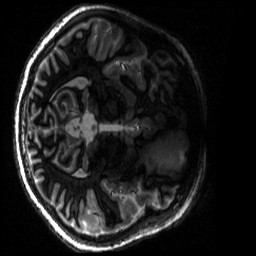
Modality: MP2RAGE
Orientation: axial
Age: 20
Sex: female
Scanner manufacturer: siemens
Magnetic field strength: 6.98 T
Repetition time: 6 s
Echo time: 0.00283 s